Question: I have a 'span' and an 'input' element that share the same CSS definition for font. Why does Chrome use different fonts for them? How would I fix this issue?
##

My objective is to make them look exactly the same in IE9, Chrome and FF.
---
CSS definitions (FIXED), if they still matter.
'''
* {
font-family: Verdana,Helvetica,Arial,sans-serif; /* Moving here fixed it */
}
body {
/*font-family: Verdana,Helvetica,Arial,sans-serif; -- This caused the issue*/
font-size: .8em;
margin: 0;
padding: 0;
color: #000;
}
.button
{
text-align:center;
min-width:80px;
display:inline-block;
white-space:nowrap;
background-color:#4A8CF6;
color:#FFF;
padding:4px;
margin:1px;
border:0;
-moz-box-sizing:border-box;
-webkit-box-sizing:border-box;
box-sizing:border-box;
font-size: .8em;
}
'''
---
The problem was that the span elements inherited from my CSS definition for body and the input elements didn't. I had defined the font in my CSS with 'body { font-family:...; }' like my computed results show and I thought that using 'display: inline-block;' would force both of them to inherit the font from body but it did not.
The solution was to switch to using '* { font-family:...; }' for the font definitions. The button and clickable classes simply defined sizes and colors and such.
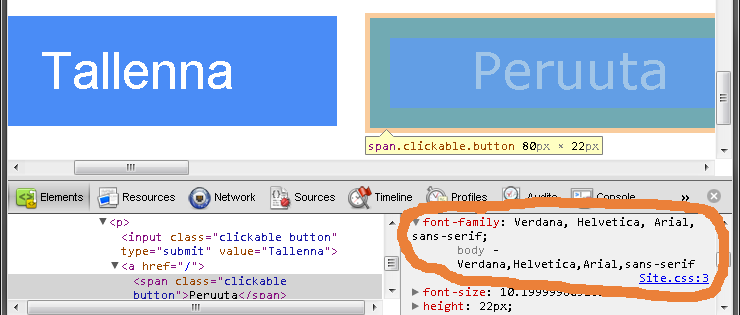
Answer: You have to literally specify input elements if you want them to have the same font like so:
'''
/* Or input[type=submit] depending on your needs */
span, input {
font-family: Arial, sans-serif; /* Your font here */
}
'''
Otherwise the browser uses the default values as your question shows. You're looking under which shows that Chrome has decided the values for you as you haven't specified them.